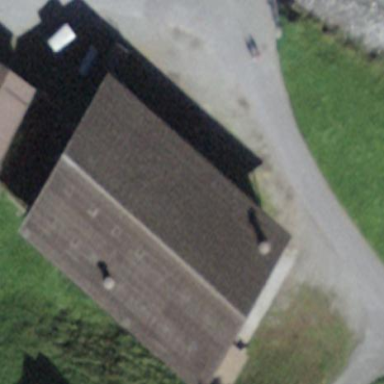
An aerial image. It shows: Rural barn.